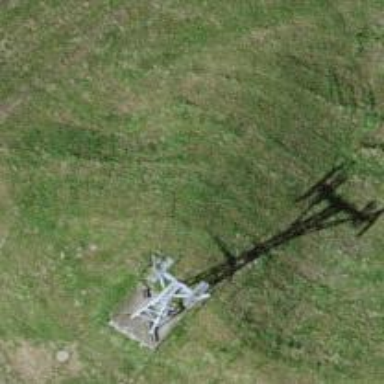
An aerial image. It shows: Pylon for aerialway.